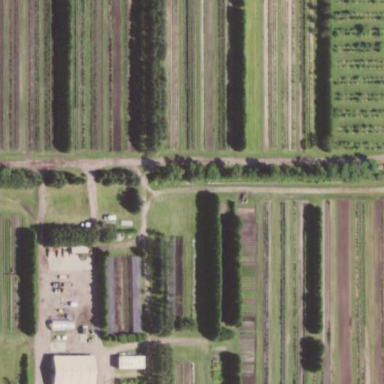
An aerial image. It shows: Plant nursery specializing in shrubs.